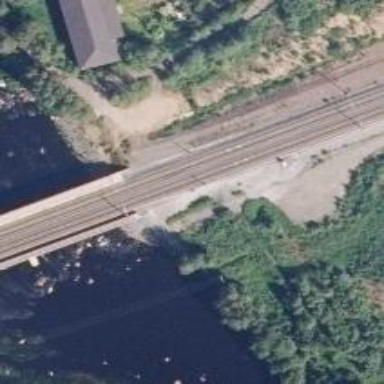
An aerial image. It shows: Bridge over railway with continuous electrified contact line.